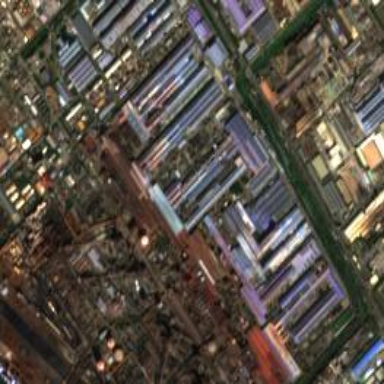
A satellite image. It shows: Industrial building.